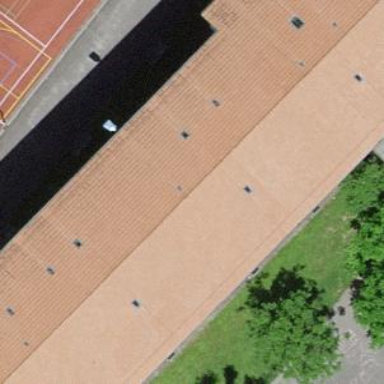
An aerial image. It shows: School building.